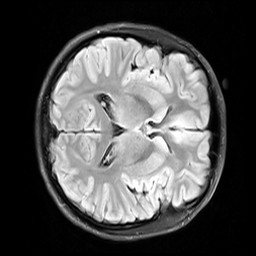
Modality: FLAIR
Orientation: axial
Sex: female
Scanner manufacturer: siemens
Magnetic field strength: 3 T
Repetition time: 10 s
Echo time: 0.09 s